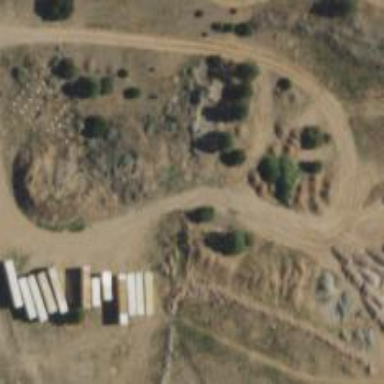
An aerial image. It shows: Track road with grade3 tracktype.